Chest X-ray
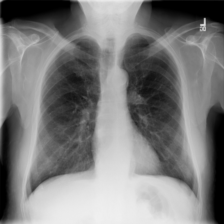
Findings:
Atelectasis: negative
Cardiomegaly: negative
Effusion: negative
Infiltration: negative
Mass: negative
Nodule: positive
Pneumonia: negative
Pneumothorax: negative
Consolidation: negative
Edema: negative
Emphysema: negative
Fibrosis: negative
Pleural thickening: negative
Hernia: negative